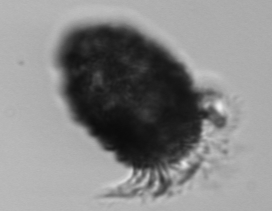
Label: Stenosemella_pacifica